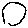
Label: circle